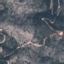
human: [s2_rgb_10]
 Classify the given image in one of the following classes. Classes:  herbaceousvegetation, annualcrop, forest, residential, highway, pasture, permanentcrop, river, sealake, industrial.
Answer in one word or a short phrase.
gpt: HerbaceousVegetation